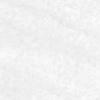
Label: no_change